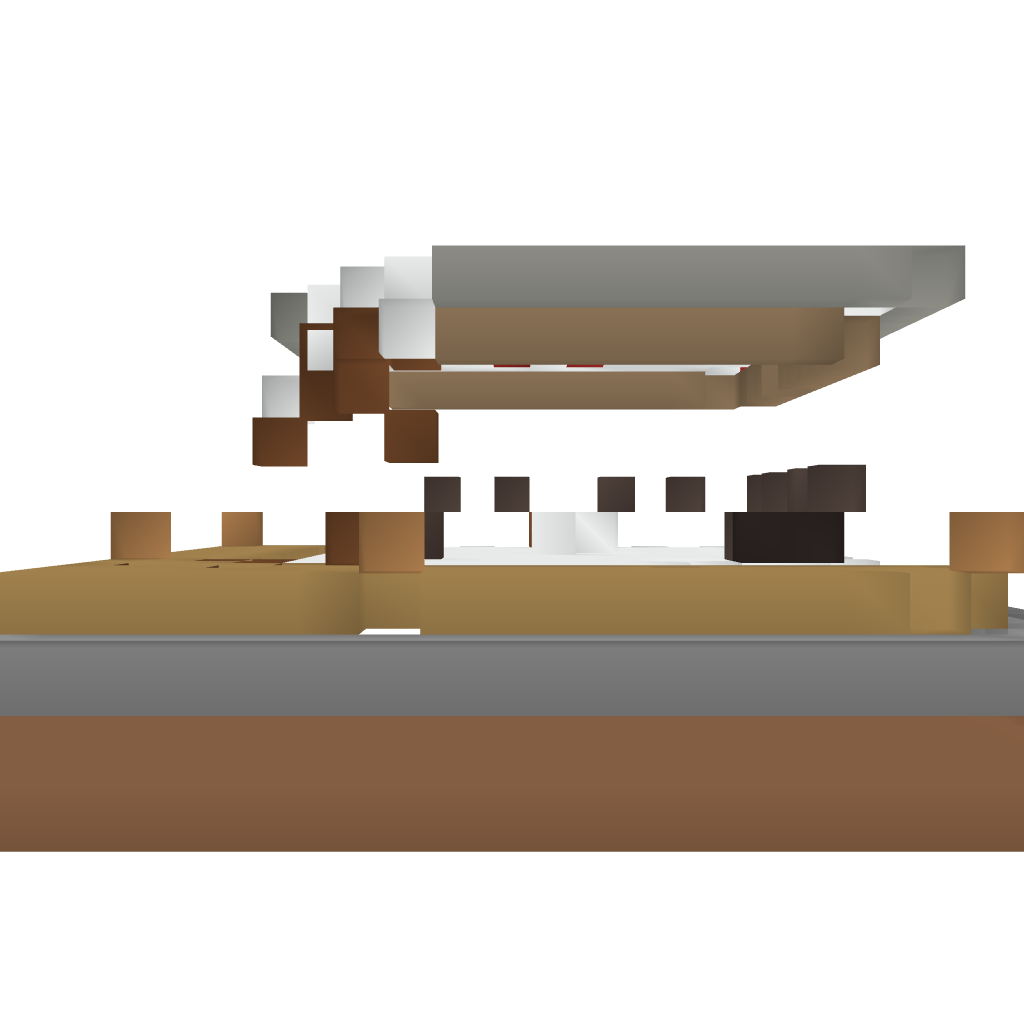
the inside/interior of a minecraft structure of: Cake Shop